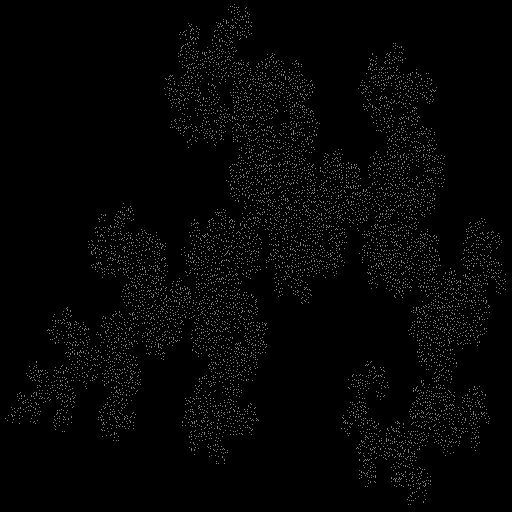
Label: a2